Interaction volume radius: 5 \u00c5
Interaction volume height: 20 \u00c5
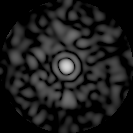
Disorder parameter: 0.802